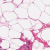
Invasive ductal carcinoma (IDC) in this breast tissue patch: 0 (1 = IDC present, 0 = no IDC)